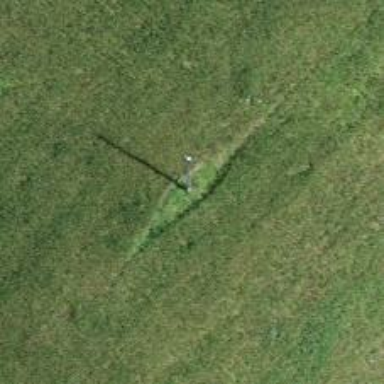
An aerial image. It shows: Power pole.